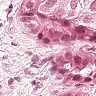
Metastatic tissue present: yes